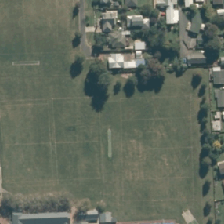
Land cover: urban_parkland